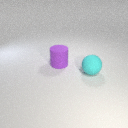
large purple rubber cylinder behind large cyan rubber sphere